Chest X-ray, PA view. Patient: 57 years old, sex F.
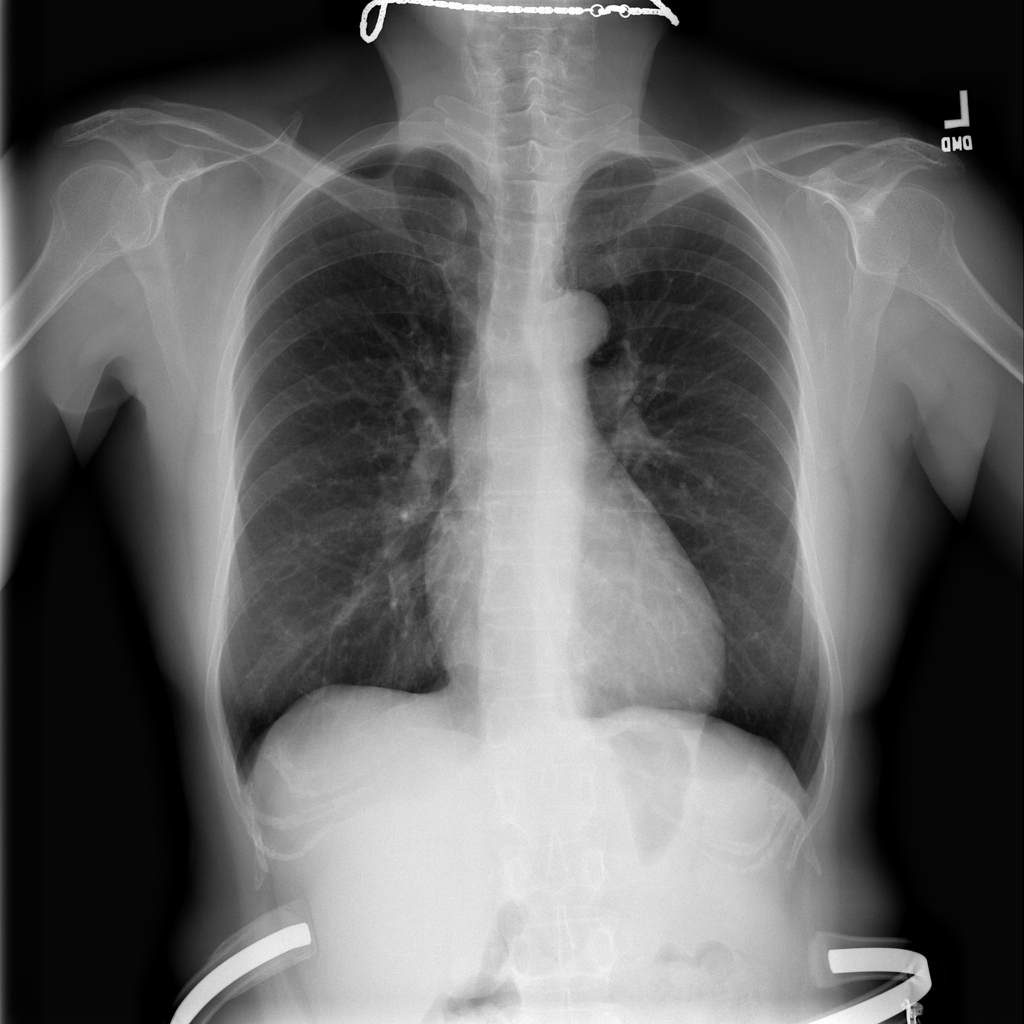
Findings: Cardiomegaly, Infiltration